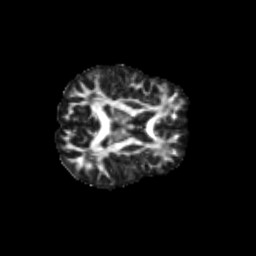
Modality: FA
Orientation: axial
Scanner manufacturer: siemens
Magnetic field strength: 3 T
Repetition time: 9.2 s
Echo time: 0.084 s